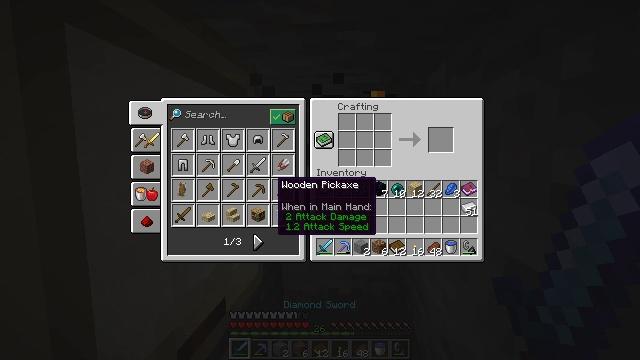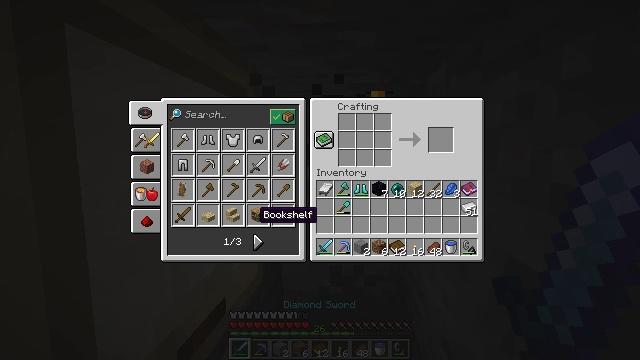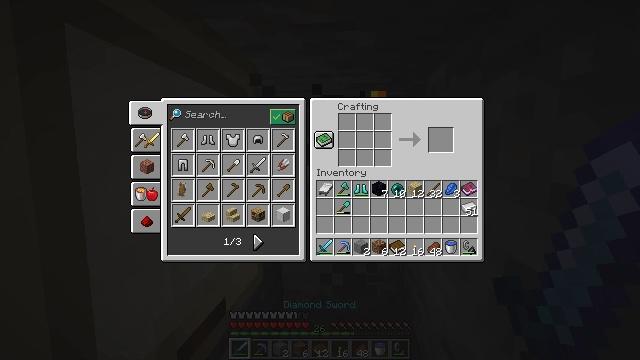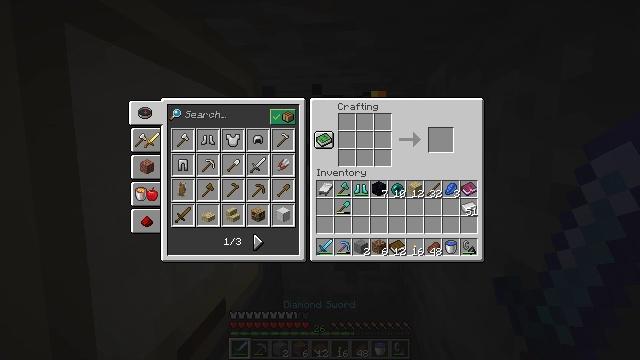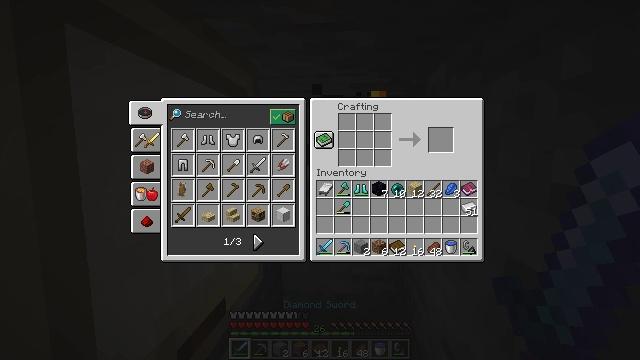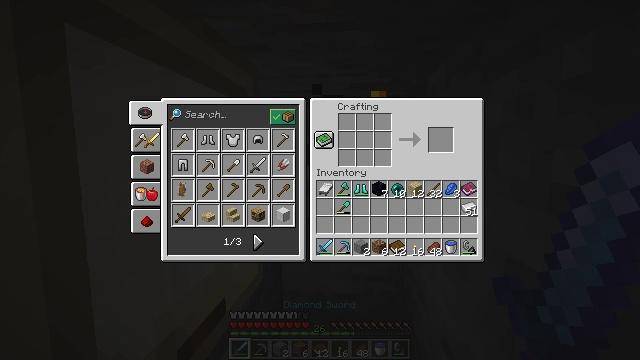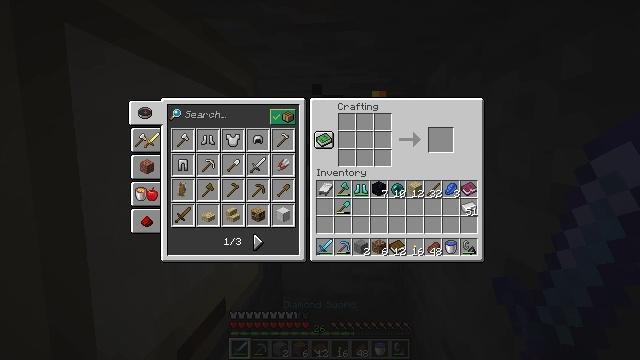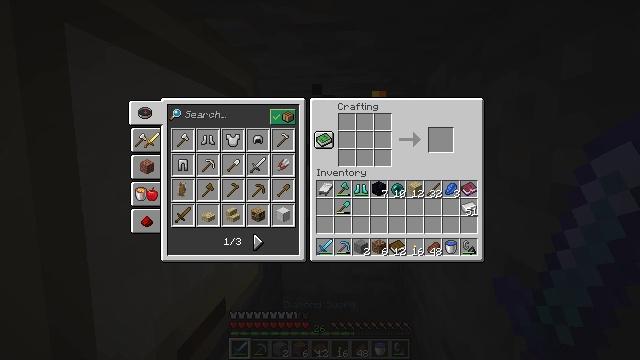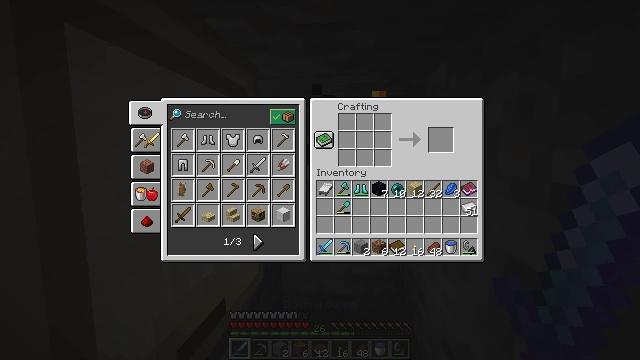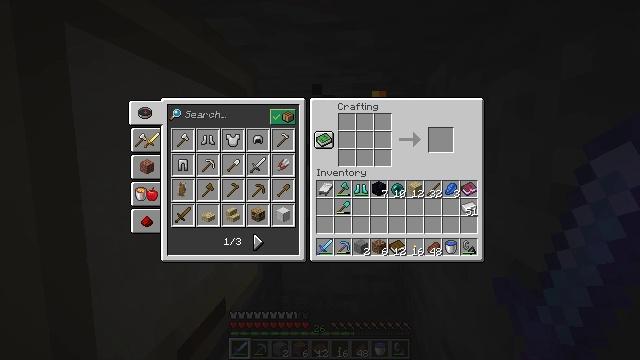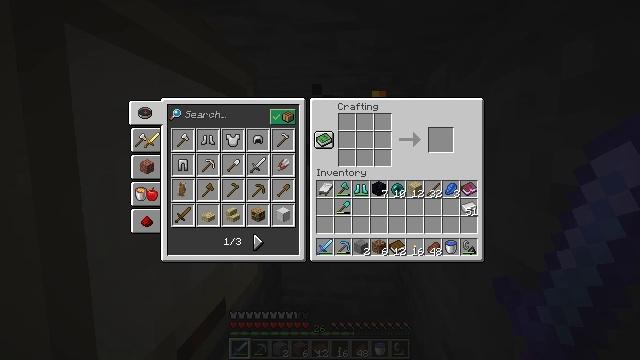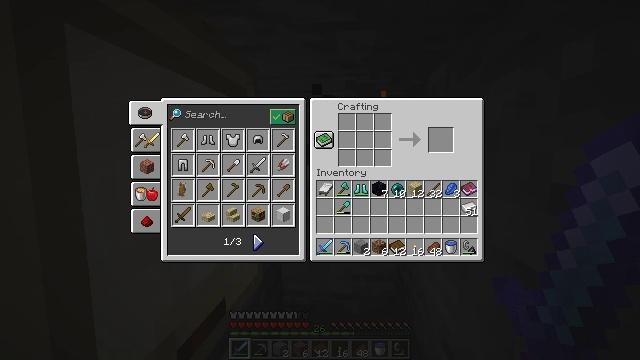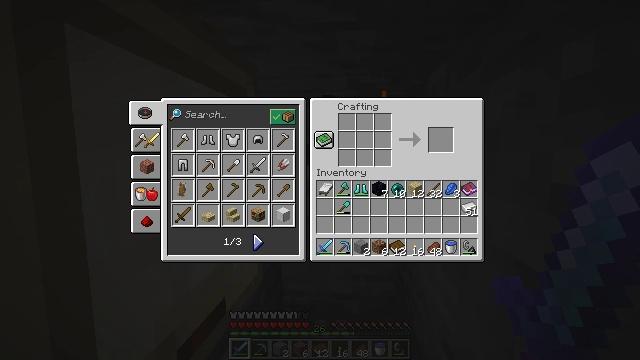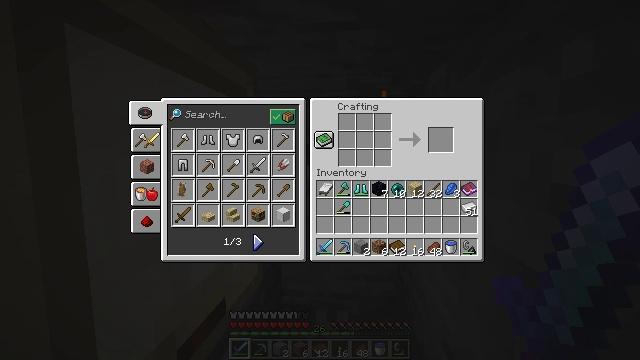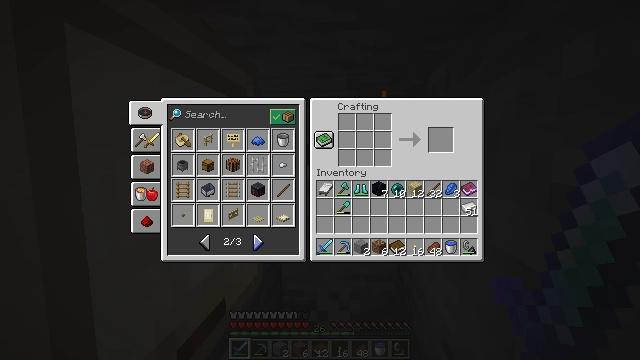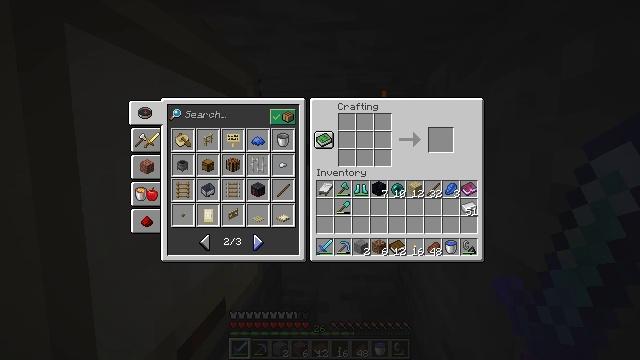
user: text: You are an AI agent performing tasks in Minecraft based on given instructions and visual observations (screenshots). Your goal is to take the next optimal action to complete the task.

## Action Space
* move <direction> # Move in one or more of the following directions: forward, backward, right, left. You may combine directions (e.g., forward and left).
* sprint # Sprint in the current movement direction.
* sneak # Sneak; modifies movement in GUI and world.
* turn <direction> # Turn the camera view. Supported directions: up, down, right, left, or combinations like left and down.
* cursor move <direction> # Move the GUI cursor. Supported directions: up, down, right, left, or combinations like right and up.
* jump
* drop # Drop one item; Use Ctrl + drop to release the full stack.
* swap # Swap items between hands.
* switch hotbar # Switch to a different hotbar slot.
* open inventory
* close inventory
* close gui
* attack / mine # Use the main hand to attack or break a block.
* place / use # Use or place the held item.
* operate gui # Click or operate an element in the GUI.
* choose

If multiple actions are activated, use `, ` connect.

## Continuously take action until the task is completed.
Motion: motion action
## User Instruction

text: Craft a birch sign by arranging birch planks and sticks in the crafting grid.
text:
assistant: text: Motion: turn left and down
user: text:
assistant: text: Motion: turn down
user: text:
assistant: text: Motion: no_op
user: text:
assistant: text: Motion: no_op
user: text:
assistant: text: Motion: no_op
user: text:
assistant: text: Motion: no_op
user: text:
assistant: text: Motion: attack / mine
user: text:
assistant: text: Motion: attack / mine
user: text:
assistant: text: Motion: no_op
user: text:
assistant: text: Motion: no_op
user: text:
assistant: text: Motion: no_op
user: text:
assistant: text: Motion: no_op
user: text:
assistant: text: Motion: no_op
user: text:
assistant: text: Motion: attack / mine
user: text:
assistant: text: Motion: attack / mine
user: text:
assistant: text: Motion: attack / mine
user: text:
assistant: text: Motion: no_op
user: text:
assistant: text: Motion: no_op
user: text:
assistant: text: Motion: no_op
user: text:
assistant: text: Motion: no_op
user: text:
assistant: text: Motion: no_op
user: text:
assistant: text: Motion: no_op
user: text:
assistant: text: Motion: no_op
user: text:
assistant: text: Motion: no_op
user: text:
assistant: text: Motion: turn left
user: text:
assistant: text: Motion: no_op
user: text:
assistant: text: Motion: no_op
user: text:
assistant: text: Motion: turn up
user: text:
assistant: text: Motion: turn up
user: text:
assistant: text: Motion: turn up